Question: While trying to print a document in Navision, we get the error:

Translation:
This message is for C/AL programmers:
The call to member ActivePrinter failed. Microsoft Word returned the following message: Printer error.
Error occurs in this line:
'''
wrdApp.ActivePrinter := InteractLogEntry."Printer Name";
'''
InteractLogEntry is a list, which is filled with every printer installed on the local system.
My Question: How can I get an handle this exception(Navision does not support exception handling through try-catch)
Can I use a if-else statement to solve this issue?
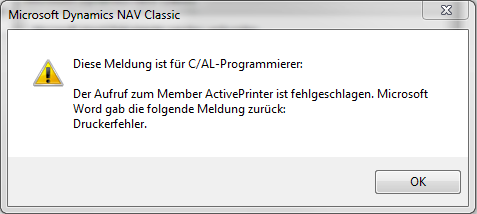
Answer: The best working try/catch replacement in classic client is to put the
crashing code into the OnRun part of a seperate codeunit.
You can then call the code from another object (codeunit, form, report, etc)
with an if-clause
'''
IF NOT MyCrashyCodeunit.RUN THEN BEGIN
// Errror handling here
END
'''